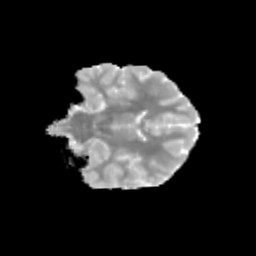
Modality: MD
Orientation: coronal
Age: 12
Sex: female
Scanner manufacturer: siemens
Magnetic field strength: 3 T
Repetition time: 3.8 s
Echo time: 0.07 s